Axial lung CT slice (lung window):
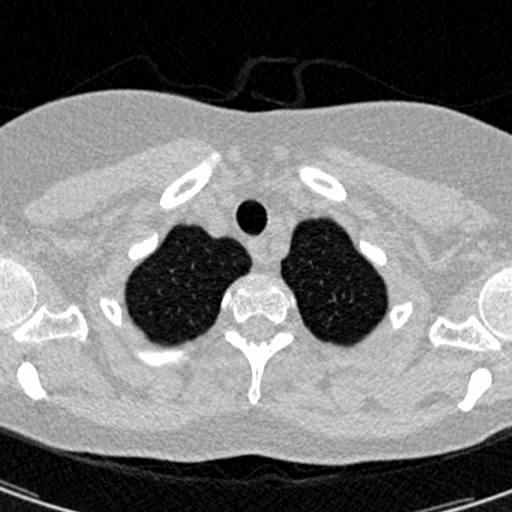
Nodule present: no